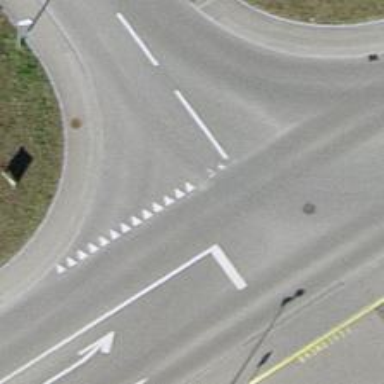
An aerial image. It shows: Road with "give way" sign.